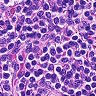
Metastatic tissue present: no